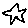
Label: star